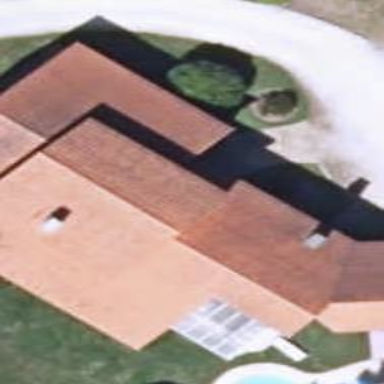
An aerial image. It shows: Simple and straightforward house.